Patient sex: M
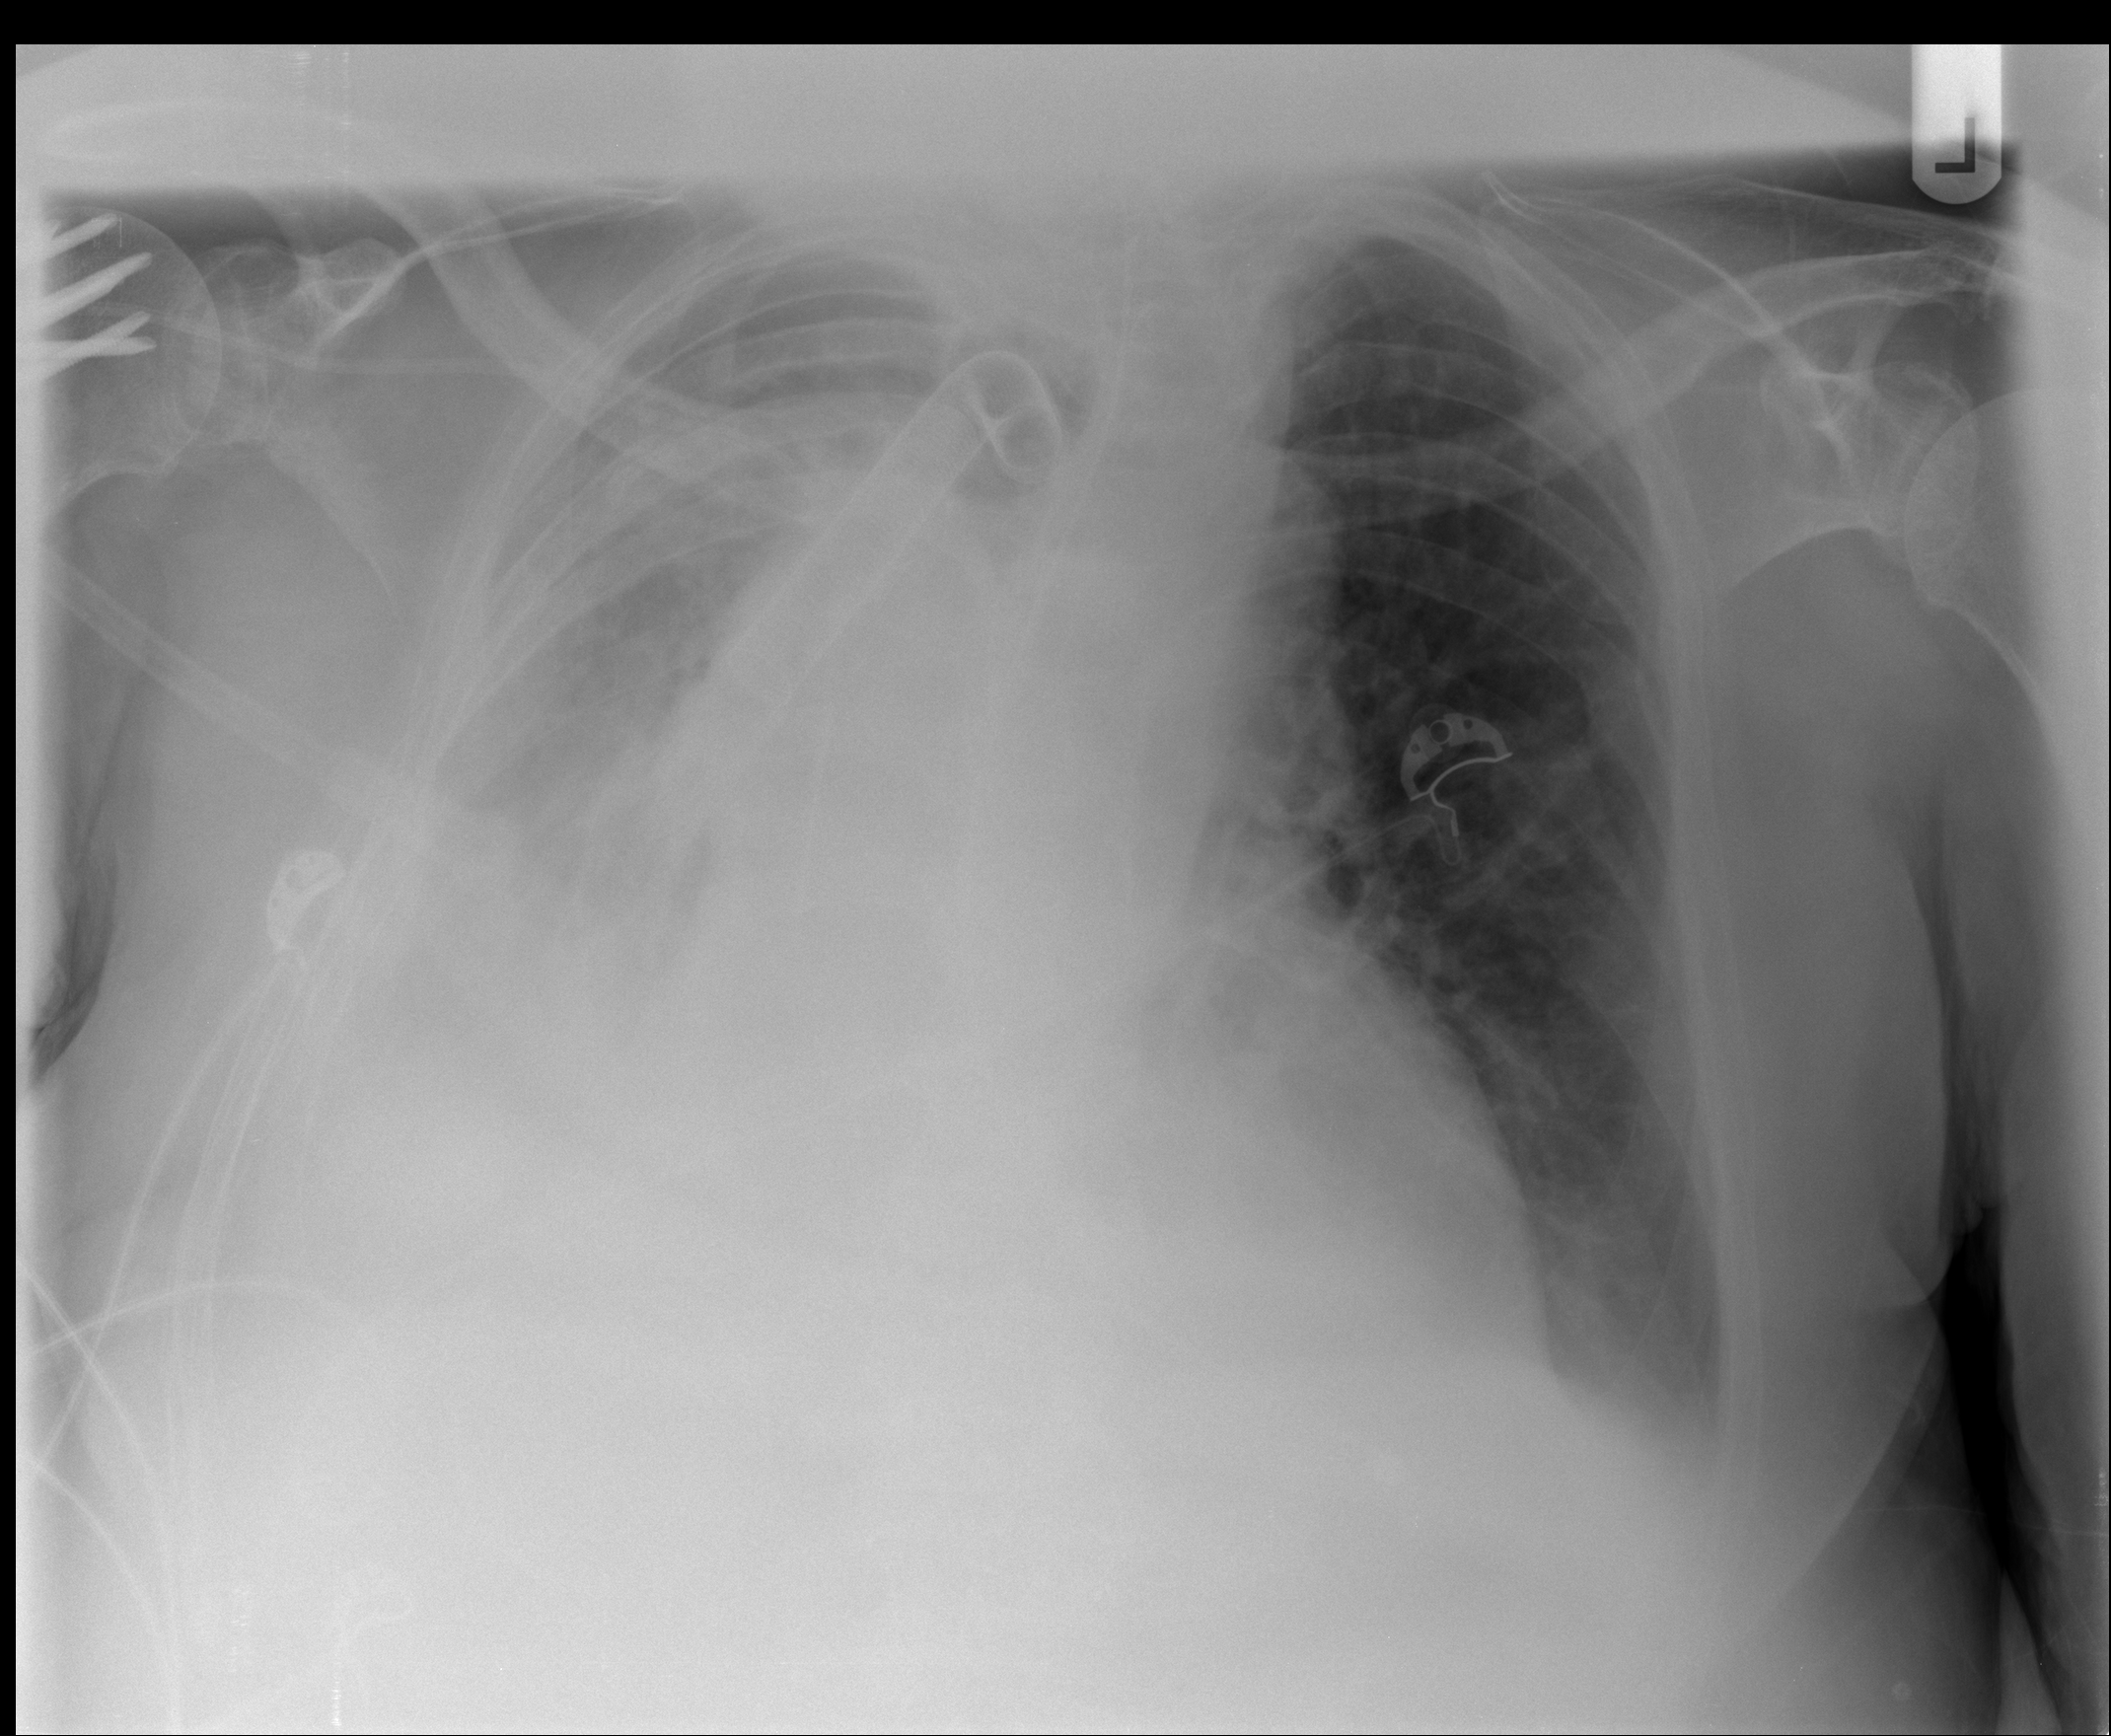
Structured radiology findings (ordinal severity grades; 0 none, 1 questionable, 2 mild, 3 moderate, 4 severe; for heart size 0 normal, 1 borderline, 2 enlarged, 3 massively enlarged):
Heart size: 2
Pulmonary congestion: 0
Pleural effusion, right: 3
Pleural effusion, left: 2
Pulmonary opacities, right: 0
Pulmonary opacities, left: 0
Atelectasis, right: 3
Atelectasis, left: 2